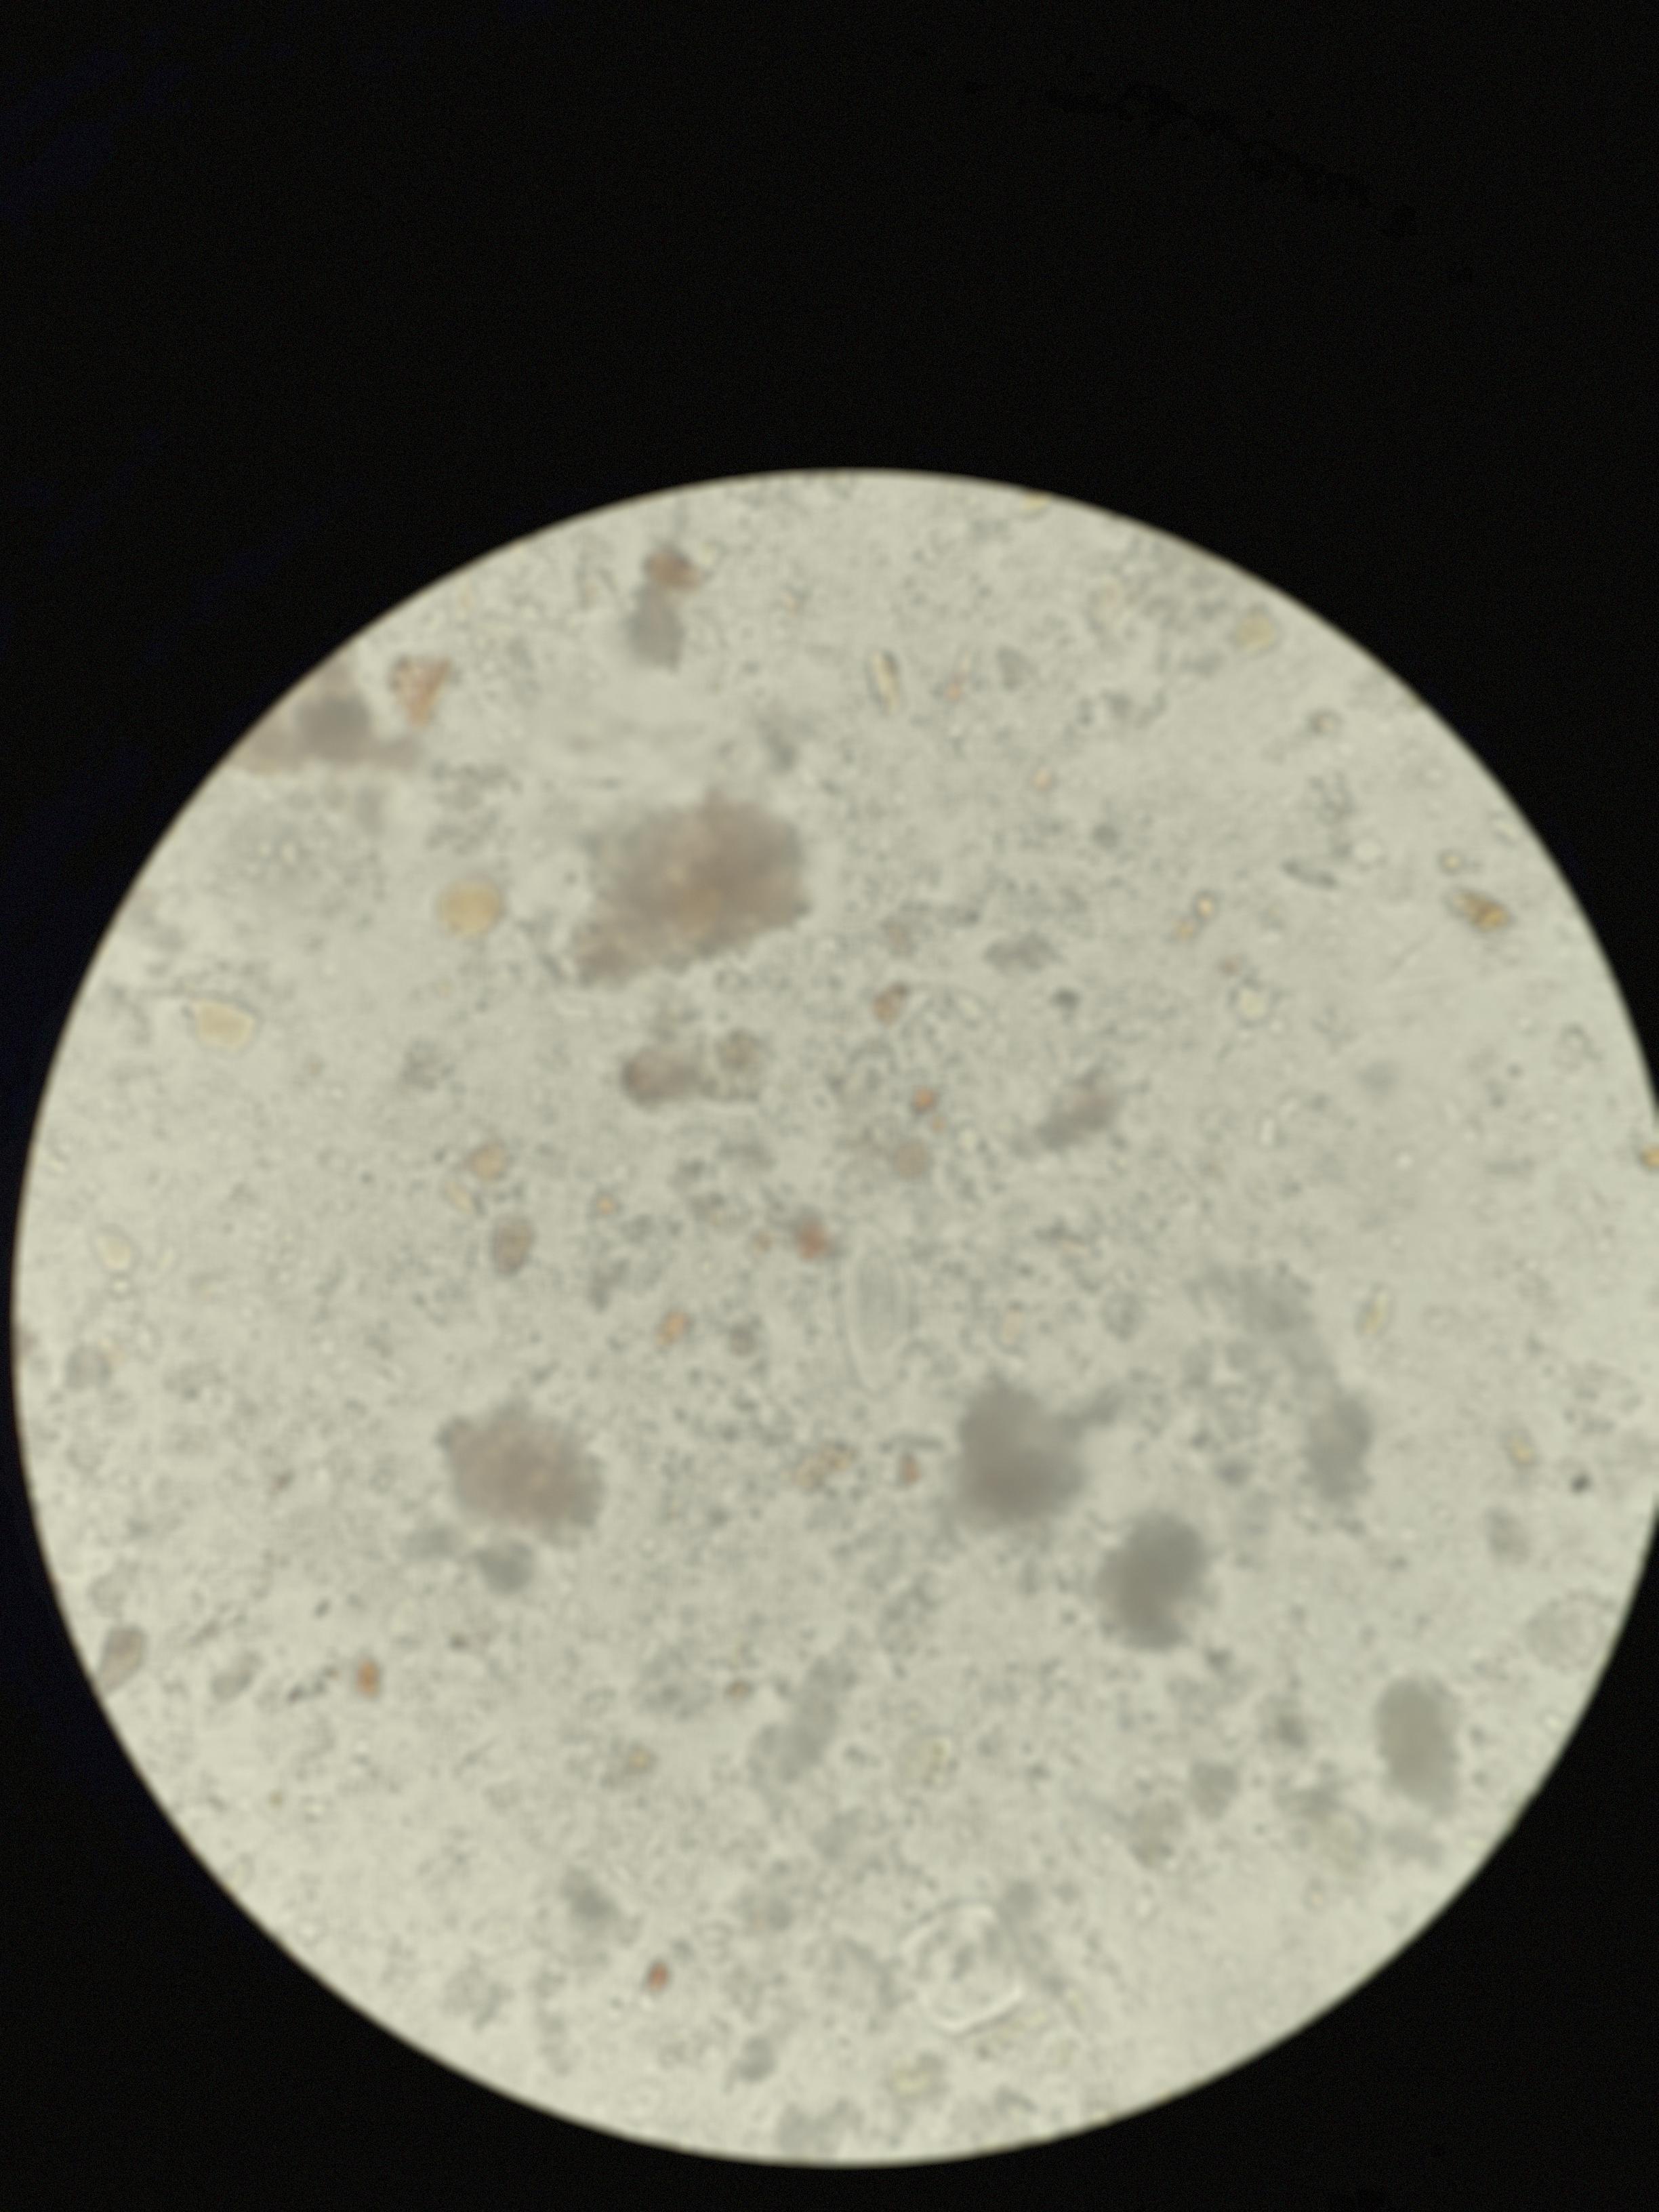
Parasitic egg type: Enterobius vermicularis